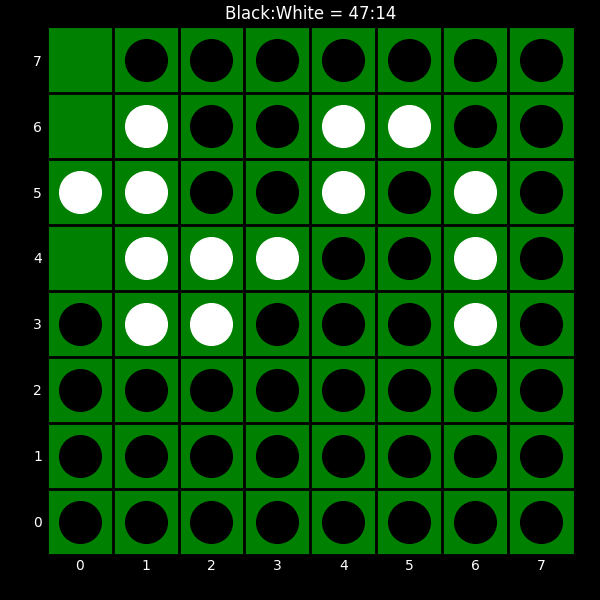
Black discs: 47
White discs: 14